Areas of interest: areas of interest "Anfeng Mountain Martyrs' Cemetery"
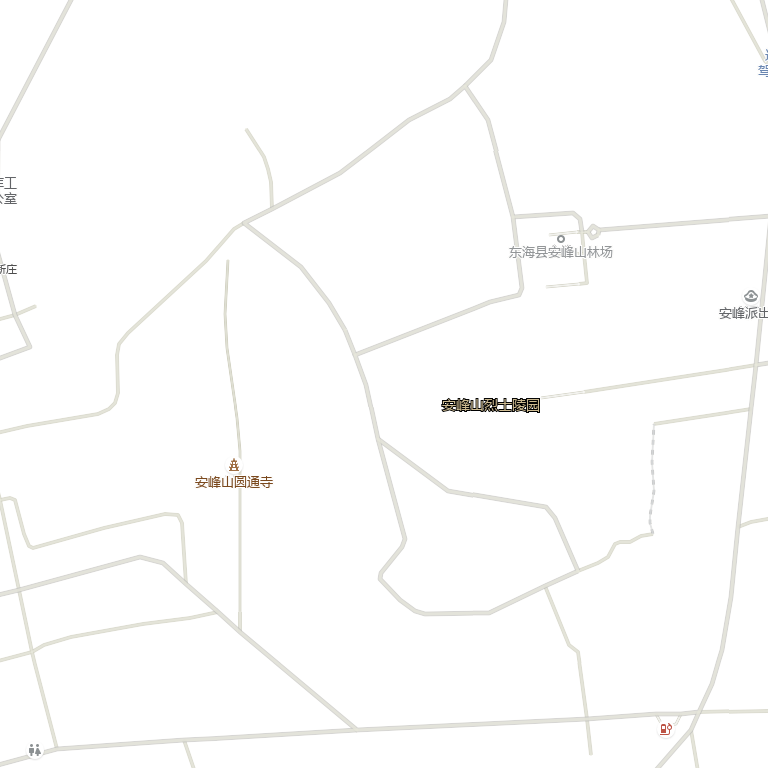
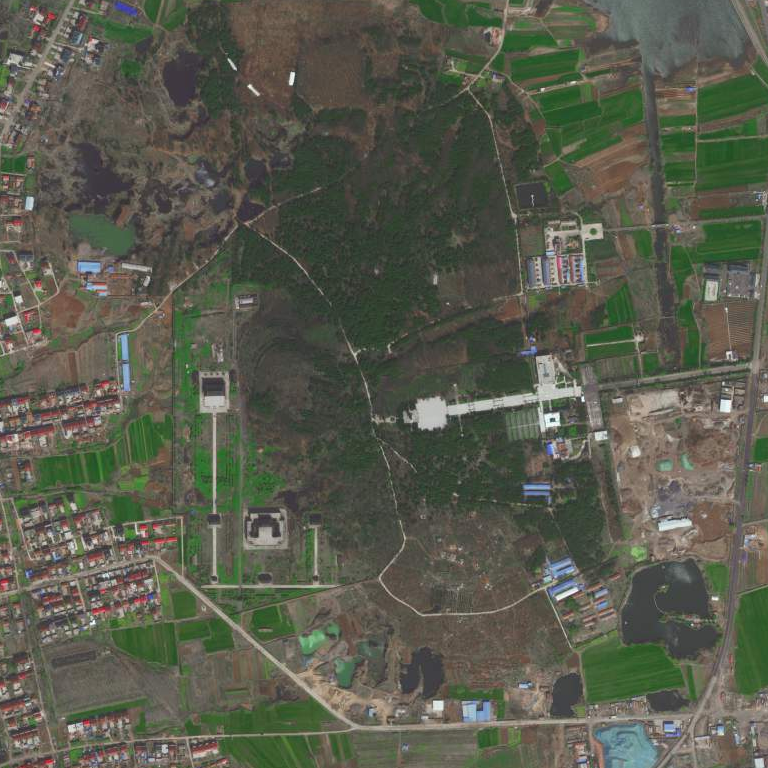